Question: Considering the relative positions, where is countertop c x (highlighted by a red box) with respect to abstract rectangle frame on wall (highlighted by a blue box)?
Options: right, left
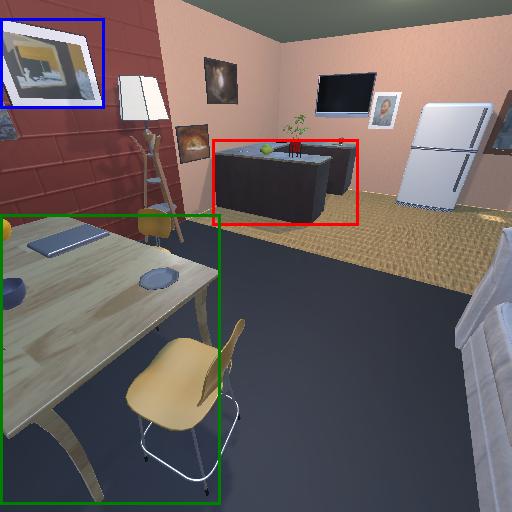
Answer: right